Question: I've had a d3 graph with a bunch of nodes based off items. When I click on one of those nodes, the graph is reloaded with data based off the clicked node.
I use a URL structure like so:
<URL>
When a node is clicked, I have a function that runs the 'd3.json(' function again with the new URL and then executes the update function again.
I've recently changed my code so that the node word appears below the node. 'node.exit().remove();'
So when I click on a node, links get removed, then regenerated, but the nodes from the previous graph remain.

### JSFiddle
Here's some of my JS
'''
$wordToSearch = "bitter";
var w = 960,
h = 960,
node,
link,
root,
title;
var jsonURL = 'http://desolate-taiga-6759.herokuapp.com/word/' + $wordToSearch;
d3.json(jsonURL, function(json) {
root = json.words[0]; //set root node
root.fixed = true;
root.x = w / 2;
root.y = h / 2 - 80;
update();
});
var force = d3.layout.force()
.on("tick", tick)
.charge(-700)
.gravity(0.1)
.friction(0.9)
.linkDistance(50)
.size([w, h]);
var svg = d3.select(".graph").append("svg")
.attr("width", w)
.attr("height", h);
//Update the graph
function update() {
var nodes = flatten(root),
links = d3.layout.tree().links(nodes);
// Restart the force layout.
force
.nodes(nodes)
.links(links)
.start();
// Update the links...
link = svg.selectAll("line.link")
.data(links, function(d) { return d.target.id; });
// Enter any new links.
link.enter().insert("svg:line", ".node")
.attr("class", "link")
.attr("x1", function(d) { return d.source.x; })
.attr("y1", function(d) { return d.source.y; })
.attr("x2", function(d) { return d.target.x; })
.attr("y2", function(d) { return d.target.y; });
// Exit any old links.
link.exit().remove();
// Update the nodes...
node = svg.selectAll(".node")
.data(nodes)
.enter().append("g")
.attr("class", "node")
.call(force.drag);
node.append("circle")
.attr("r", 10)
.on("click", click)
.style("fill", "red");
node.append("text")
.attr("dy", 10 + 15)
.attr("text-anchor", "middle")
.text(function(d) { return d.word });
svg.selectAll(".node").data(nodes).exit().remove();
}
function tick() {
link.attr("x1", function(d) { return d.source.x; })
.attr("y1", function(d) { return d.source.y; })
.attr("x2", function(d) { return d.target.x; })
.attr("y2", function(d) { return d.target.y; });
node.attr("transform", function(d) { return "translate(" + d.x + "," + d.y + ")"; });
}
/***********************
*** CUSTOM FUNCTIONS ***
***********************/
//Request extended JSON objects when clicking a clickable node
function click(d) {
$wordClicked = d.word;
var jsonURL = 'http://desolate-taiga-6759.herokuapp.com/word/' + $wordClicked;
console.log(jsonURL);
updateGraph(jsonURL);
}
// Returns a list of all nodes under the root.
function flatten(root) {
var nodes = [], i = 0;
function recurse(node) {
if (node.children) node.size = node.children.reduce(function(p, v) { return p + recurse(v); }, 0);
if (!node.id) node.id = ++i;
nodes.push(node);
return node.size;
}
root.size = recurse(root);
return nodes;
}
//Update graph with new extended JSON objects
function updateGraph(newURL) {
d3.json(newURL, function(json) {
root = json.words[0]; //set root node
root.fixed = true;
root.x = w / 2;
root.y = h / 2 - 80;
update();
});
}
function getUrlParameter(sParam)
{
var sPageURL = window.location.search.substring(1);
var sURLVariables = sPageURL.split('&');
for (var i = 0; i < sURLVariables.length; i++)
{
var sParameterName = sURLVariables[i].split('=');
if (sParameterName[0] == sParam) {
return sParameterName[1];
}
}
}
'''
Does anyone have any ideas why thats not working please?
EDIT: Updated my JS based from @Elijah's answer.
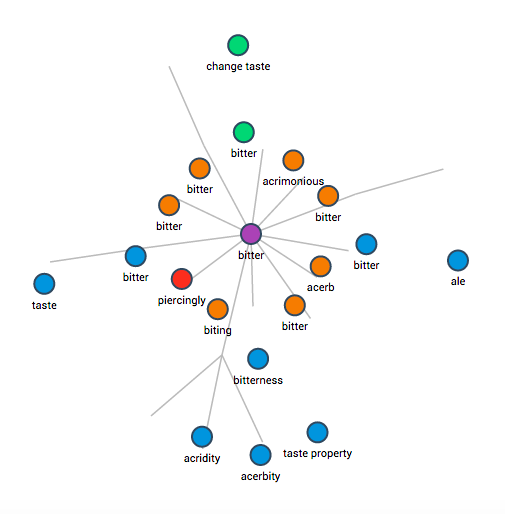
Answer: Handle the 3 states enter, exit and update, separate from each other:
'''
node = svg.selectAll(".node")
.data(nodes); // base data selection, this is the update
var nodeE = node
.enter(); // handle the enter case
var nodeG = nodeE.append("g")
.attr("class", "node")
.call(force.drag); // add group ON ENTER
nodeG.append("circle")
.attr("r", 10)
.on("click", click)
.style("fill", "red"); // append circle to group ON ENTER
nodeG.append("text")
.attr("dy", 10 + 15)
.attr("text-anchor", "middle")
.text(function(d) { return d.word }); // append text to group ON ENTER
node.exit().remove(); // handle exit
'''
Update fiddle <URL>.